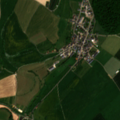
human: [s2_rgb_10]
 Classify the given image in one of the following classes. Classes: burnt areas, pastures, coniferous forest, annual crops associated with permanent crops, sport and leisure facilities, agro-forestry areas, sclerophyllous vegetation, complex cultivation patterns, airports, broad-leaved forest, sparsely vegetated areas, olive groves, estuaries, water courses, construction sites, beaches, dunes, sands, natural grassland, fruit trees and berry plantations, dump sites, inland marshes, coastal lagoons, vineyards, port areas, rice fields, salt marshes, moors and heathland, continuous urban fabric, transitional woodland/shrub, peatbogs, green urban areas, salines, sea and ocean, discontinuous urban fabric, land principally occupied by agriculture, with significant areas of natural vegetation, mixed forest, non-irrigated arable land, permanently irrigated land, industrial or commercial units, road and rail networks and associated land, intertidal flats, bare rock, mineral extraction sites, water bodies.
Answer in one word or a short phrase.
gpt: non-irrigated arable land, complex cultivation patterns, broad-leaved forest